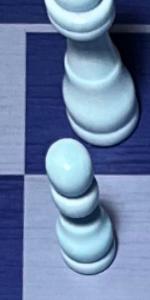
Label: Pawn_White